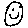
Label: smiley face